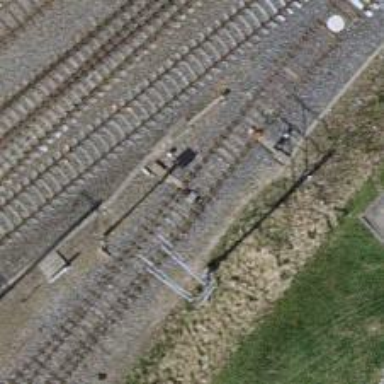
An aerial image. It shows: Railway switch.